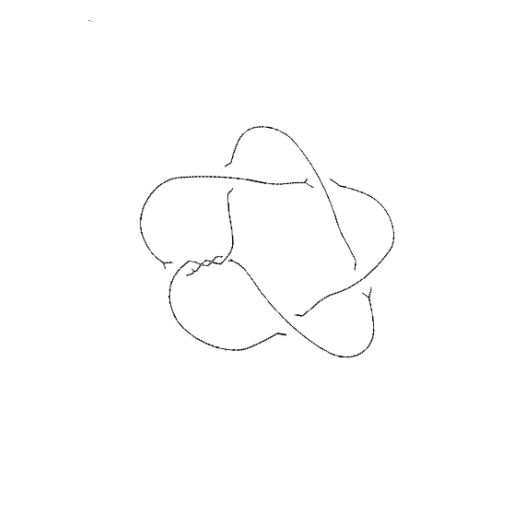
Crossing number: 8